Question: I'm creating a site where the basic design consists of a few blocks on top of each other, something like this:

The first three divs are of set height and width, and the main area is also of a fixed width, with the whole thing centered horizontally on the screen. I want the main area to extend to the bottom of the screen, whatever the screen size and proportions, and to use a scroll bar within it if the contents extends beyond the bottom of the screen.
The problem I have found is that to use a scroll bar it seems you need an absolute height, so I haven't been able to find any method for fitting it and being able to scroll through the contents at the same time.
Any ideas?
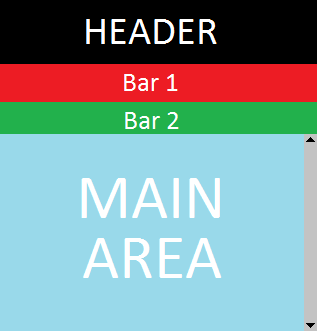
Answer: Here's one way of doing this. I know there might be too many divs that are just for the look of the page, making it not 100% semantic. Anyway, here you go:
<URL>
'''
<div class="one">One</div>
<div class="two">Two</div>
<div class="three">Three</div>
<div class="content">
<div class="inner">
<div class="scroller">
Content
</div>
</div>
</div>
'''
And the CSS:
'''
.one, .two, .three {
height: 40px;
margin: 0;
padding: 0;
}
.content {
background: yellowgreen;
position: absolute;
top: 0;
left: 0;
z-index: -1;
padding-top: 120px;
width: 100%;
height: 100%;
box-sizing: border-box;
-webkit-box-sizing: border-box;
-moz-box-sizing: border-box;
-o-box-sizing: border-box;
}
.content .inner {
height: 100%;
overflow-y: scroll;
}
.content .inner .scroller {
height: 1200px;
}
'''
Please ignore this:
'''
* {
margin: 0;
padding: 0;
}
'''
it's there just to remove an annoying default padding from jsfiddle